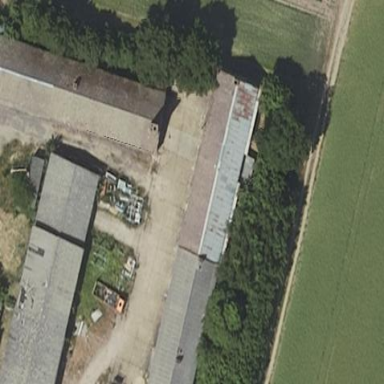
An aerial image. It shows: Shed building.